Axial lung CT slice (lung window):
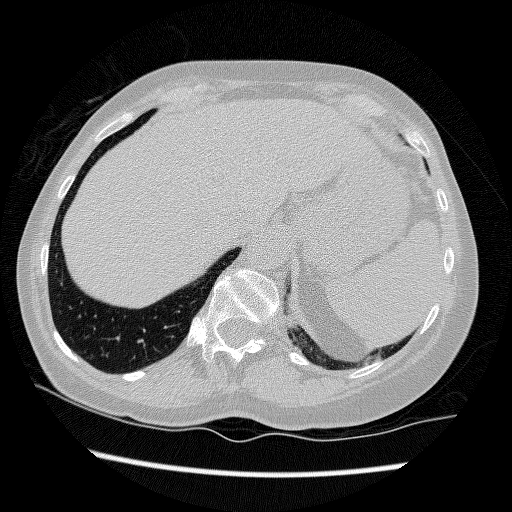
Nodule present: no